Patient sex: M
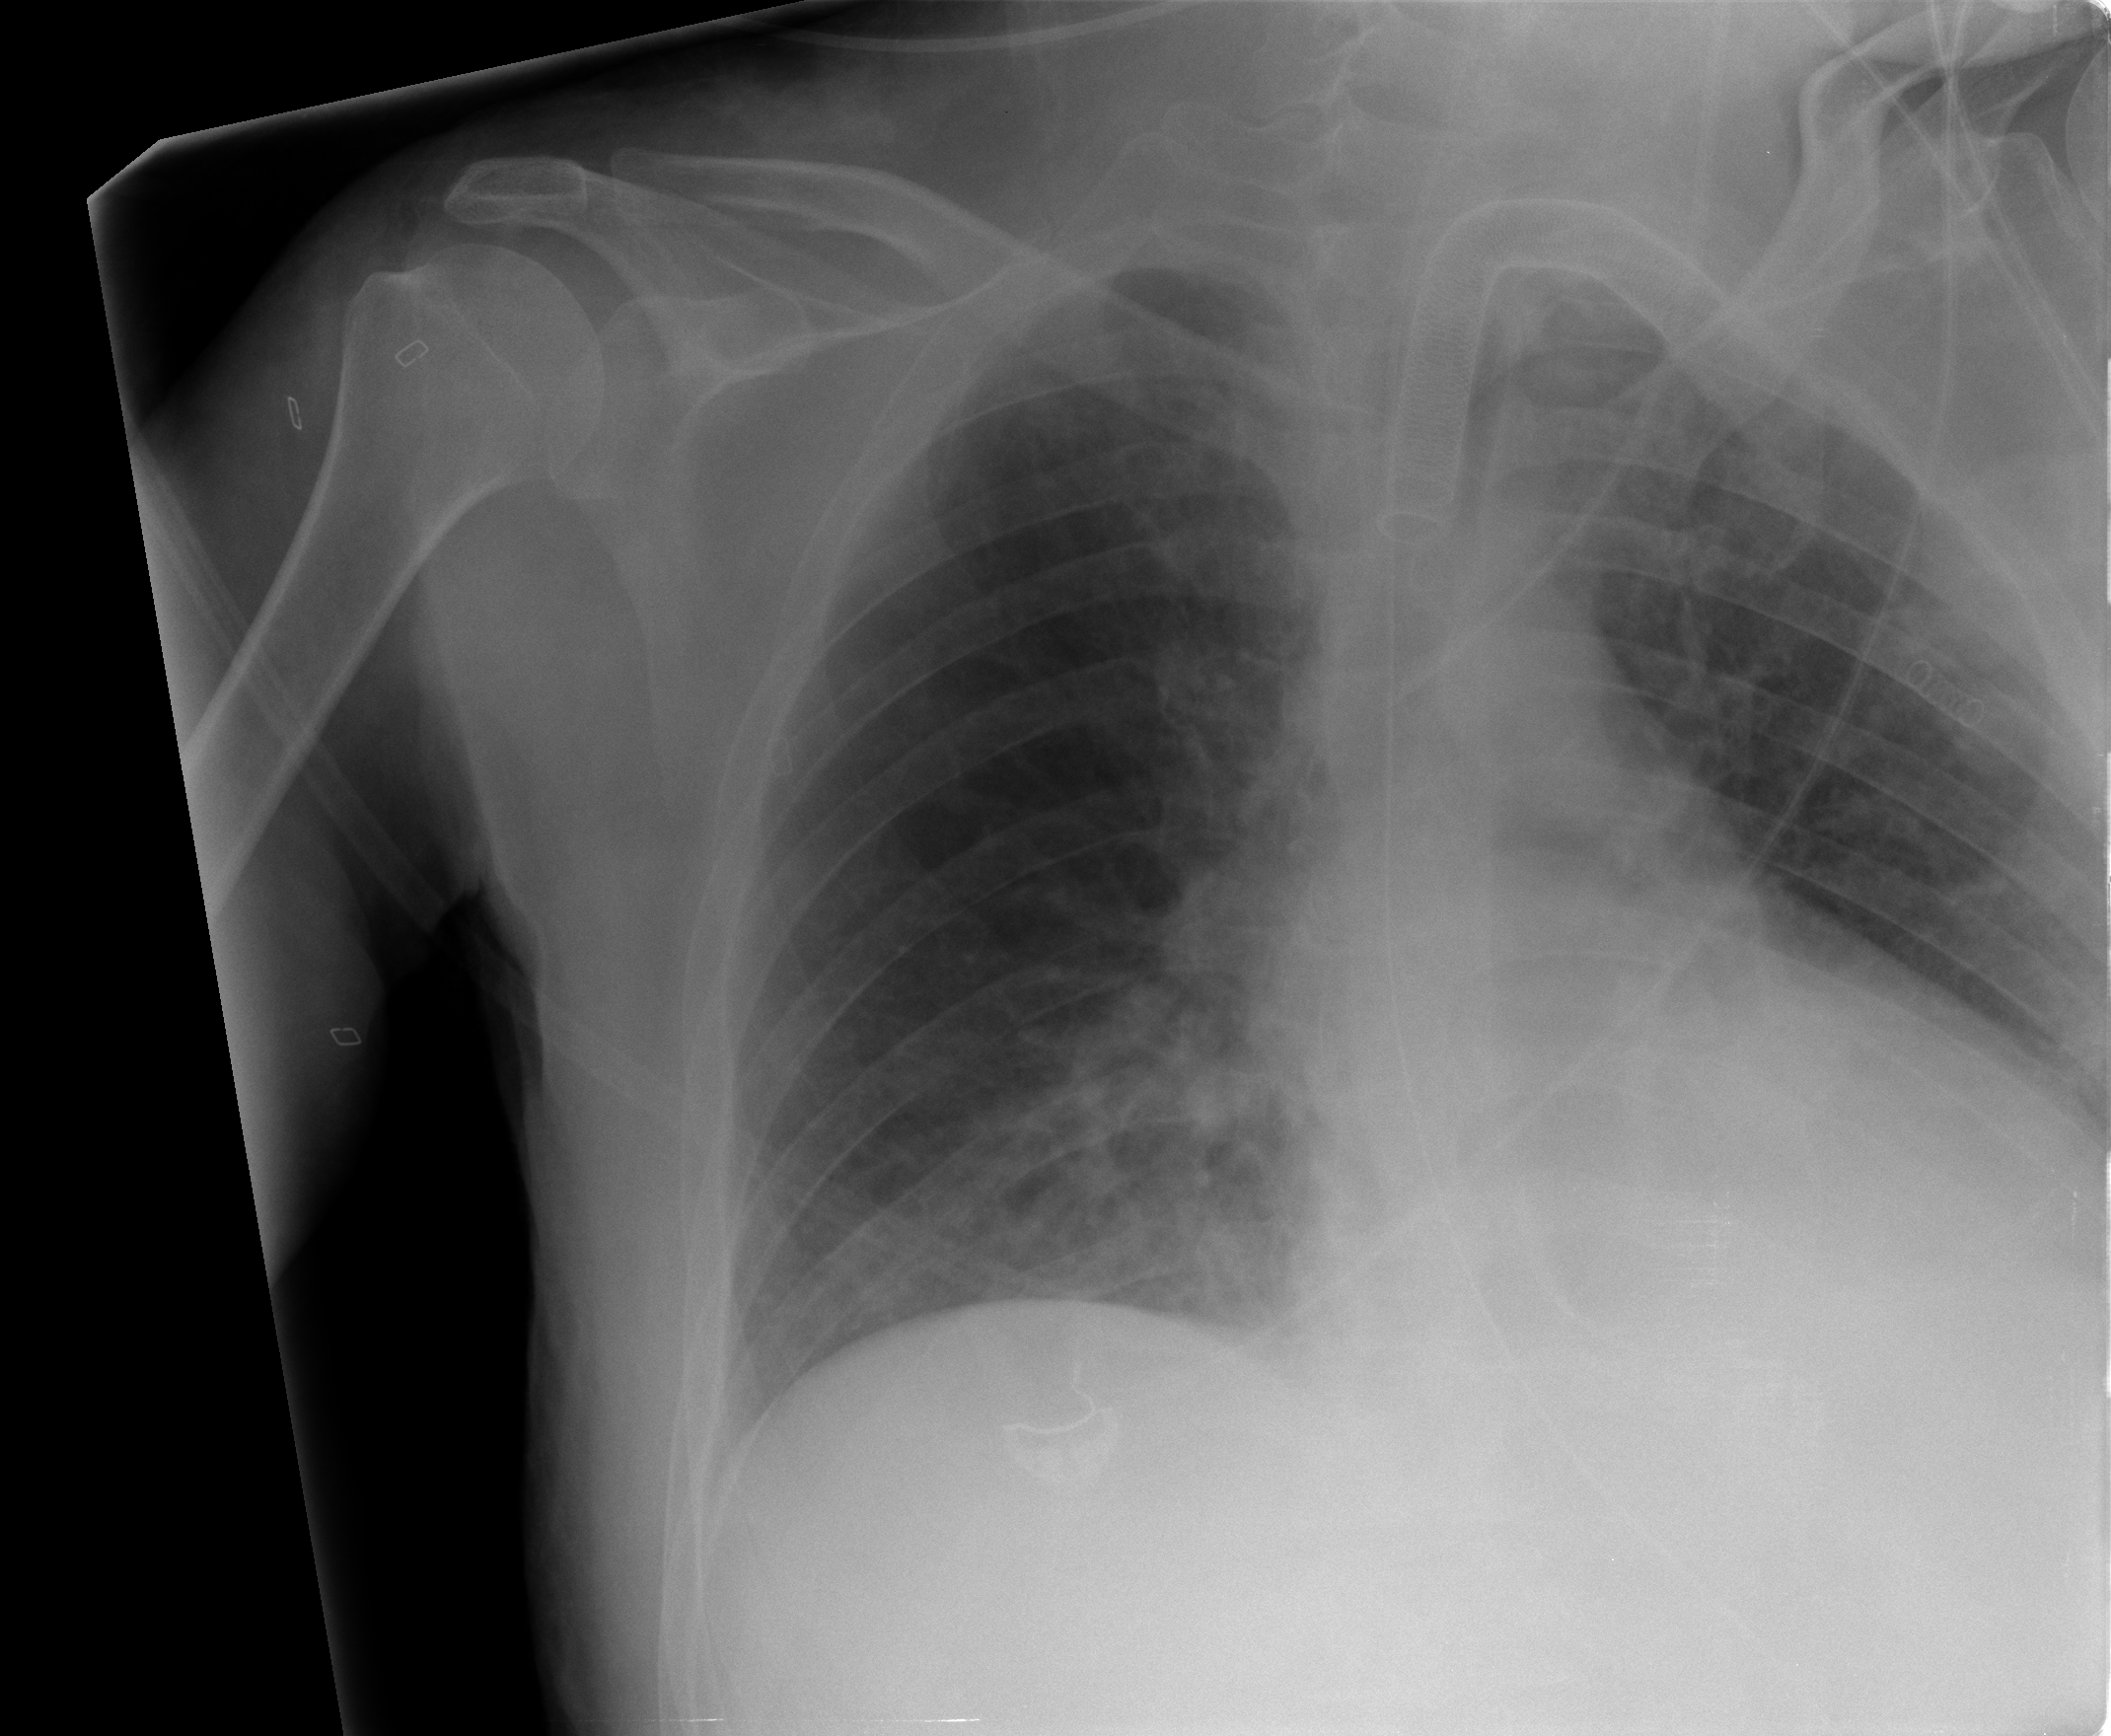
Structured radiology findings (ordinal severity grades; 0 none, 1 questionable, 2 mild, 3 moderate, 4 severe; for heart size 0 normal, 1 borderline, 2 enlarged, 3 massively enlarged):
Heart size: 1
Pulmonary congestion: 1
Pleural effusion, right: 0
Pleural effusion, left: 0
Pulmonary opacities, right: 2
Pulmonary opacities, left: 2
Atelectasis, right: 0
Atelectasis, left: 1